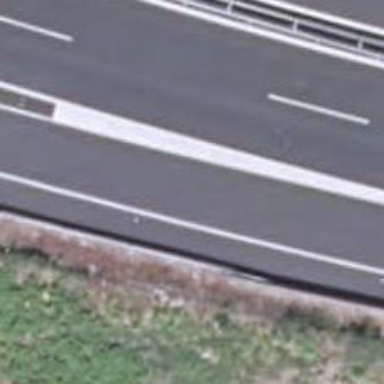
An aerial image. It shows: Motorway link.